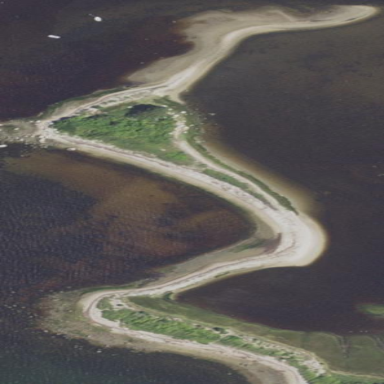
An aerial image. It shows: Sandy beach.